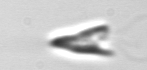
Label: Chrysochromulina_lanceolata